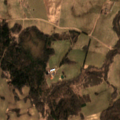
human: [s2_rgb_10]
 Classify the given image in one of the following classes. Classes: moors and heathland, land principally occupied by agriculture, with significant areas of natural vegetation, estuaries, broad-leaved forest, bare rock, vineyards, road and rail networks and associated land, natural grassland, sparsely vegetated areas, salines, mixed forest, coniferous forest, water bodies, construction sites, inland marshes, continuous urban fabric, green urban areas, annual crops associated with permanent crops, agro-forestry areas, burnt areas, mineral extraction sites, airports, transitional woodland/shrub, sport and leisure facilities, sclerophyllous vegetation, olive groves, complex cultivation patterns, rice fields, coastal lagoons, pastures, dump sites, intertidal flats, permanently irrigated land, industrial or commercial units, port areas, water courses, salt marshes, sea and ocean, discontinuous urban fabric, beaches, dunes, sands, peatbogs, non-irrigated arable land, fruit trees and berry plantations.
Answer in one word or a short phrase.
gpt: non-irrigated arable land, pastures, land principally occupied by agriculture, with significant areas of natural vegetation, broad-leaved forest, mixed forest